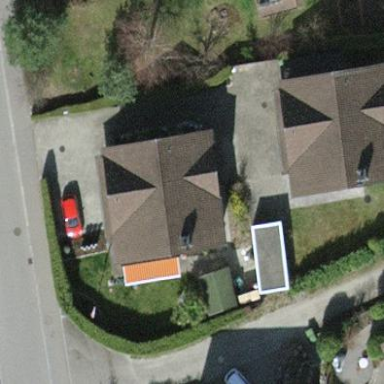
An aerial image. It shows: Detached building.